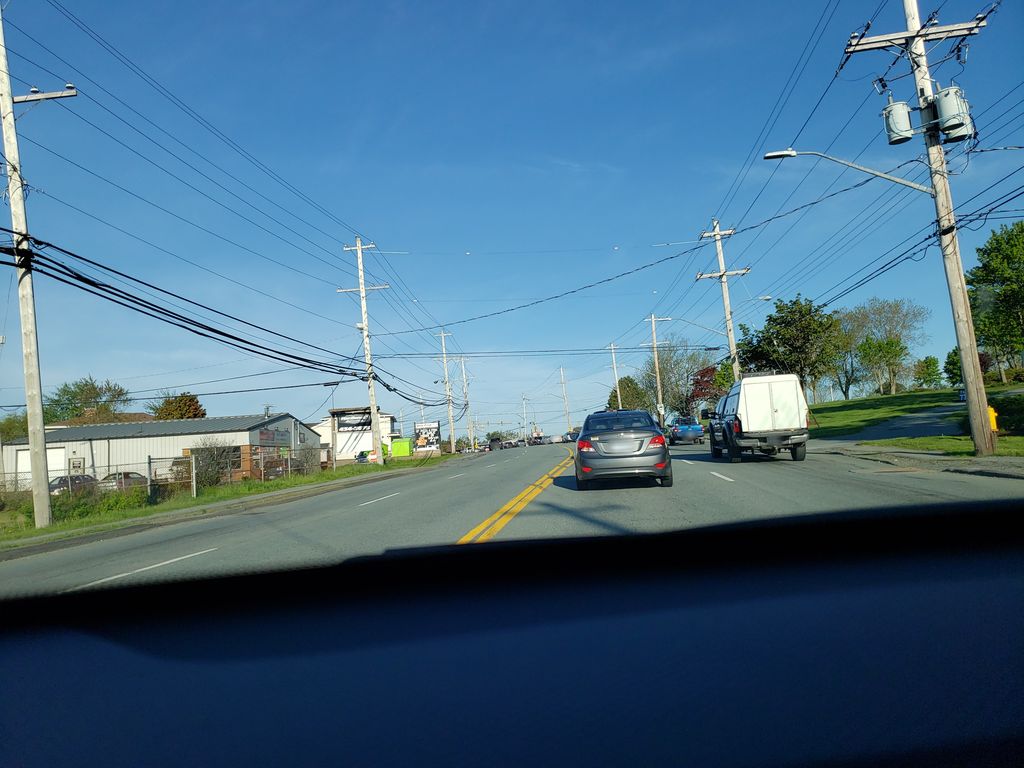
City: halifax